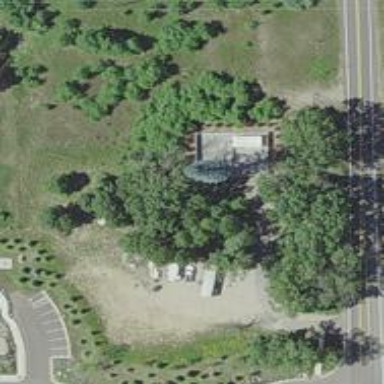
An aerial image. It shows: Mast tower used for communication.